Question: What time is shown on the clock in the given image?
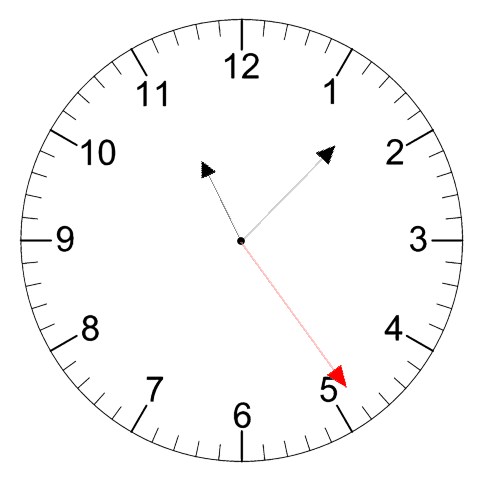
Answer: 11:07:24